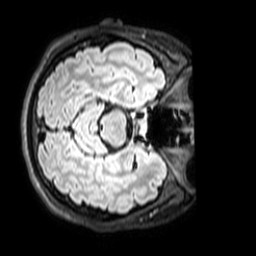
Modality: T1w
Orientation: axial
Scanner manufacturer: philips
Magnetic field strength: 3 T
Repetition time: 4.8 s
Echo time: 0.2586 s